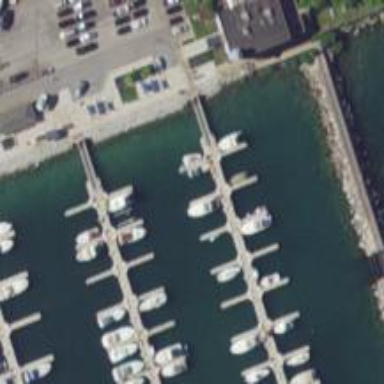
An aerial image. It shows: Man-made pier.